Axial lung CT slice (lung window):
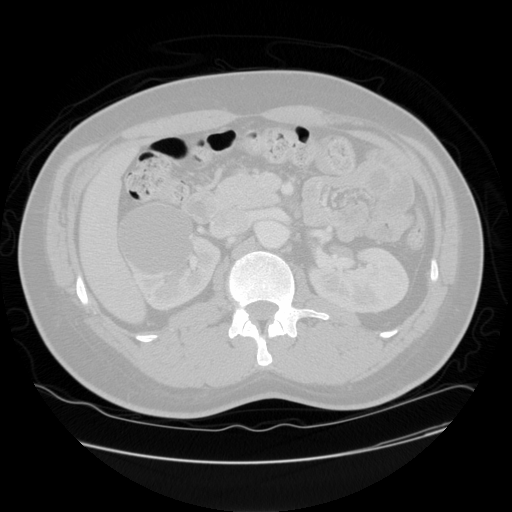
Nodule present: no